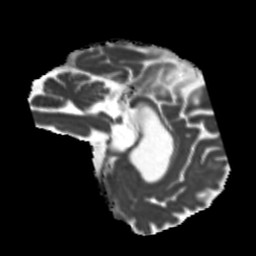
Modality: MD
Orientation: sagittal
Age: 40
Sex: male
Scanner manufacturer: siemens
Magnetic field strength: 3 T
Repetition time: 5.25 s
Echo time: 0.08 s